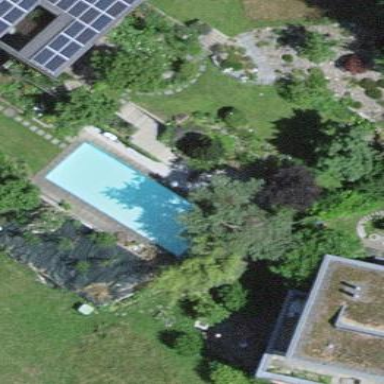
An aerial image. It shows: Swimming pool located in leisure land.